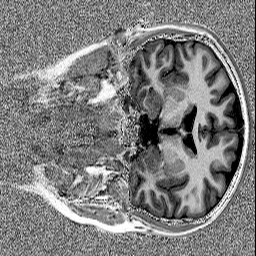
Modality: MP2RAGE
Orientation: coronal
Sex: female